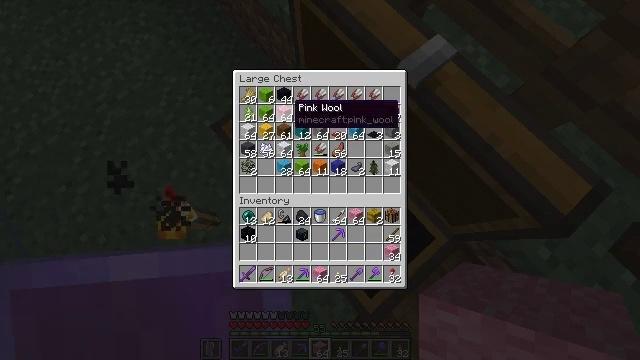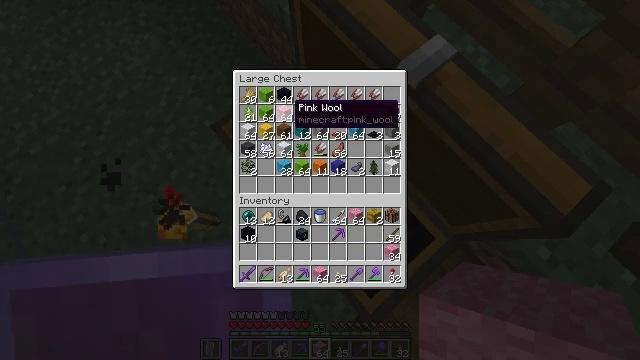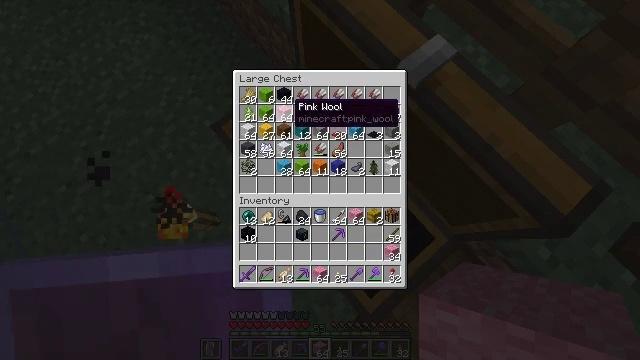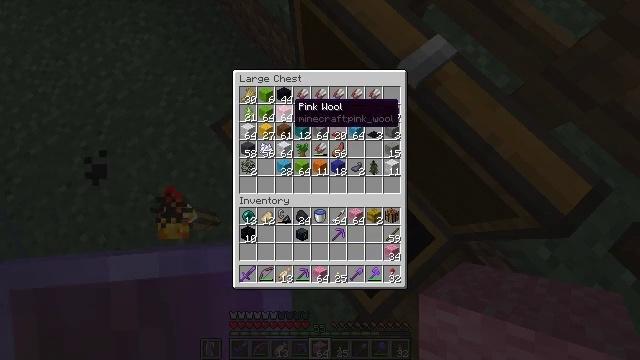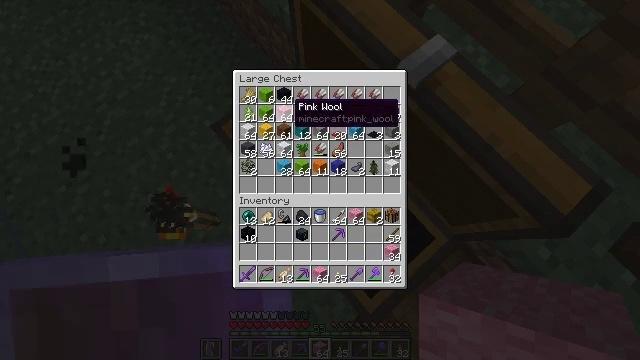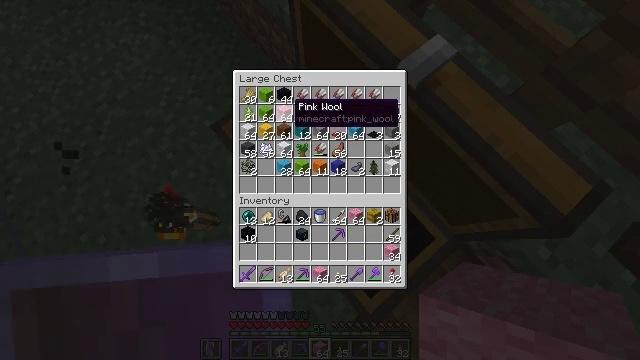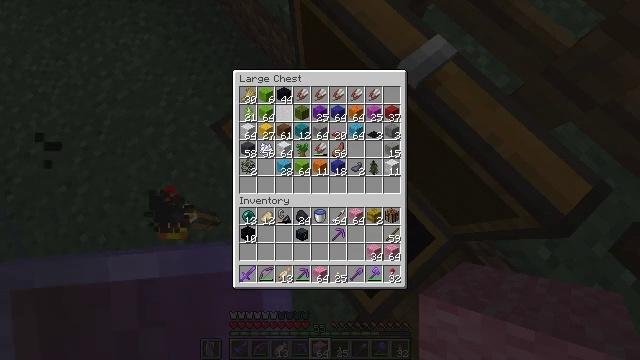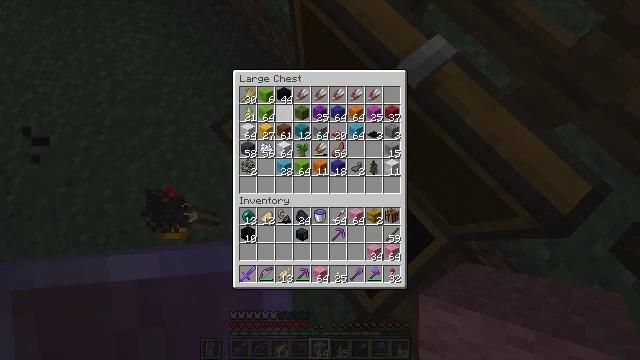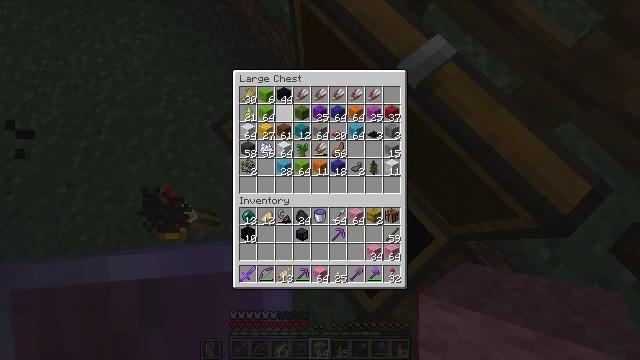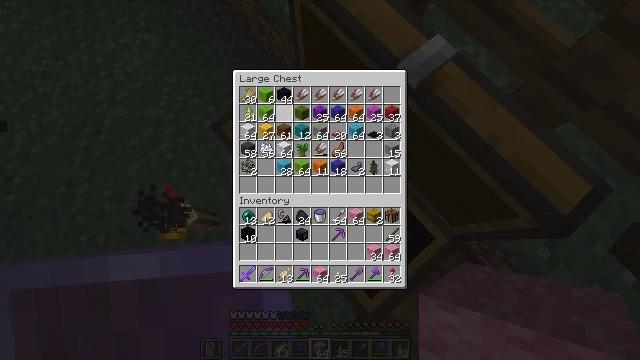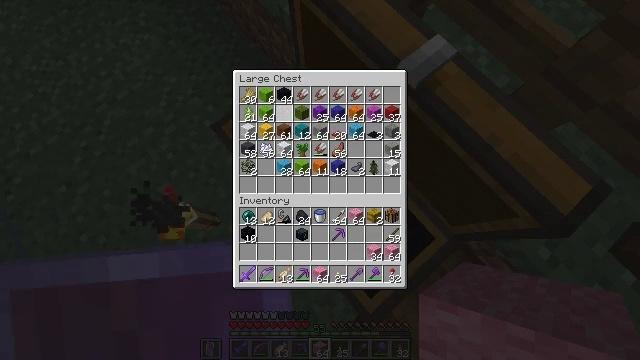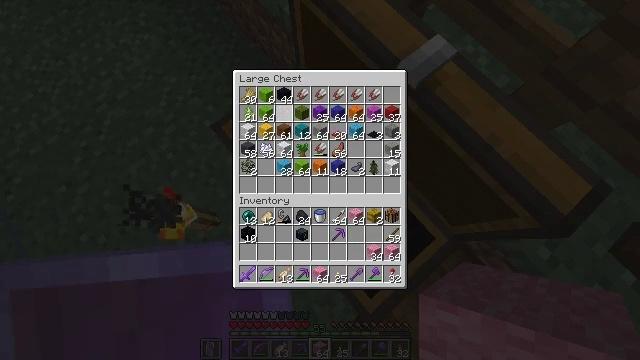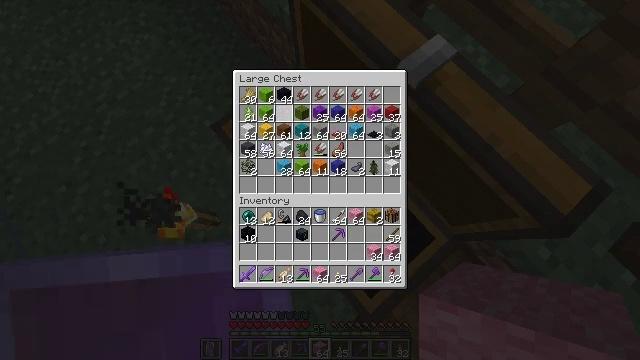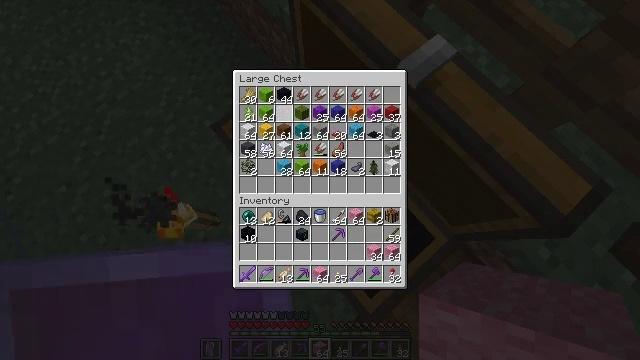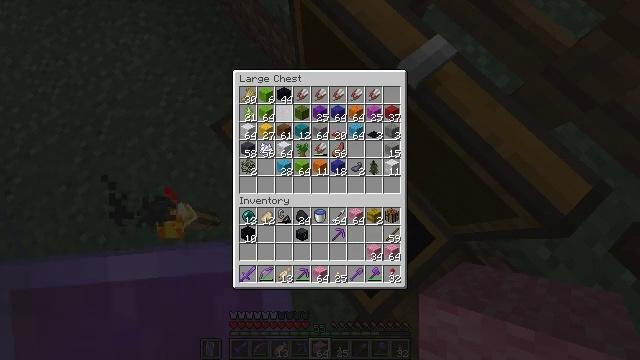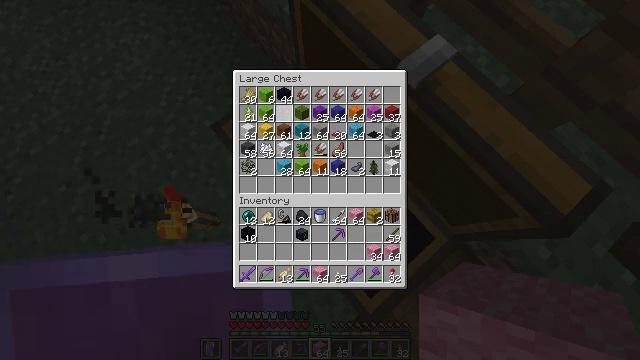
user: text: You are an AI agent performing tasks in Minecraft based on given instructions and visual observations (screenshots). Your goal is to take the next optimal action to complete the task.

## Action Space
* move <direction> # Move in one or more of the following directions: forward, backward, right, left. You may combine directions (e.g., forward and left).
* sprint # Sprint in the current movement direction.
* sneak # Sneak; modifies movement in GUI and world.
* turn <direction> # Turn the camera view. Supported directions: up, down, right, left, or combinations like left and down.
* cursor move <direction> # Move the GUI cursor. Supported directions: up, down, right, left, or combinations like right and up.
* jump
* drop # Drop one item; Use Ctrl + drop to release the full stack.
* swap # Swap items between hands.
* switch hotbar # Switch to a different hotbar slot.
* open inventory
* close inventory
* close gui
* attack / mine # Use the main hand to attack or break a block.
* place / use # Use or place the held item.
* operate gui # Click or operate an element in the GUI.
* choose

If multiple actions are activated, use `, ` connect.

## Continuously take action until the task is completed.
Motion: motion action
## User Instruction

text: craft item pink carpet
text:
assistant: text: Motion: sneak
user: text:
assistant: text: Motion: sneak
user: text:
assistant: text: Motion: sneak
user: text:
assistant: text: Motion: sneak
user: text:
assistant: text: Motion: sneak
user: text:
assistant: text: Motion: sneak, attack / mine
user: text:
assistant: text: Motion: sneak, attack / mine
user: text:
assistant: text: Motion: sneak, attack / mine
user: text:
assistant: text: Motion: sneak
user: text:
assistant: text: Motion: no_op
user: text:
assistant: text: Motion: no_op
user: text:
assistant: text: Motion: no_op
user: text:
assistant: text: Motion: no_op
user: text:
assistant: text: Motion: no_op
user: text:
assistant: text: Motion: no_op
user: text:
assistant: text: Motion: no_op
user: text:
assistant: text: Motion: no_op
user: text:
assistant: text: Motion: no_op
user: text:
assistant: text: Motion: no_op
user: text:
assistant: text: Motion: turn left
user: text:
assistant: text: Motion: turn left and up
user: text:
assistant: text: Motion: move forward, turn left and up
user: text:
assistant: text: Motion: move forward, turn left and up
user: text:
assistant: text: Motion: move forward, turn left and up
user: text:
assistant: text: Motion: move forward
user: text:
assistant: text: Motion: move forward, turn left and up
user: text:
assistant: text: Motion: move forward, turn up
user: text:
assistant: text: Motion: move forward, sprint, turn left and up
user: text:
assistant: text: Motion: move forward, sprint
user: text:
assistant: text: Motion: move forward, sprint